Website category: university
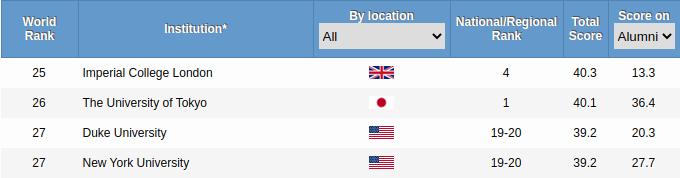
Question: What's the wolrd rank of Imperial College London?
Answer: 25

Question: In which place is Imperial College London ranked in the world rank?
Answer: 25

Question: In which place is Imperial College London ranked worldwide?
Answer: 25

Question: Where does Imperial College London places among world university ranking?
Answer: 25

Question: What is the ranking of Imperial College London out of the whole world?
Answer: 25

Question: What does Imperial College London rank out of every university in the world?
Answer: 25

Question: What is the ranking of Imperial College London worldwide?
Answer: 25

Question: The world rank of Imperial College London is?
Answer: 25

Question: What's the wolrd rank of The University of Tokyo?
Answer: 26

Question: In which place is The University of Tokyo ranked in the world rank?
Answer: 26

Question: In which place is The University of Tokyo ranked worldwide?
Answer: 26

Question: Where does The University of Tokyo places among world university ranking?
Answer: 26

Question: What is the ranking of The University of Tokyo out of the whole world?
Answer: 26

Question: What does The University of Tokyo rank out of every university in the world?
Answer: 26

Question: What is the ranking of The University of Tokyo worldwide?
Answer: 26

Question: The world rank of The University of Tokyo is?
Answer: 26

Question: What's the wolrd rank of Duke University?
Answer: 27

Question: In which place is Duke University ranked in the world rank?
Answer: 27

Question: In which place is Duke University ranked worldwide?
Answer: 27

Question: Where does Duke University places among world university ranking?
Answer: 27

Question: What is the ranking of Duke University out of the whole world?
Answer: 27

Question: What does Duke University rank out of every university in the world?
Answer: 27

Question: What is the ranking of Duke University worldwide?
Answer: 27

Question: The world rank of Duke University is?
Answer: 27

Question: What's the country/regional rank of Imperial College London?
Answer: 4

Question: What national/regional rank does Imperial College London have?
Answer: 4

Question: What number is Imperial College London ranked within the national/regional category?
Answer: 4

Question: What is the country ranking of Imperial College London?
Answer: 4

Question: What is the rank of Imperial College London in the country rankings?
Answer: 4

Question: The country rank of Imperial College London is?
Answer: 4

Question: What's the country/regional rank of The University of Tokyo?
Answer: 1

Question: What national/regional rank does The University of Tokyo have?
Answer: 1

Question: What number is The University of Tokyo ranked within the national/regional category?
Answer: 1

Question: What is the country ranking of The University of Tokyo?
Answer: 1

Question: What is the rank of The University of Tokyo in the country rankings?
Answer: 1

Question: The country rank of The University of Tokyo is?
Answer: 1

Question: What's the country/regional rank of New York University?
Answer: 19-20

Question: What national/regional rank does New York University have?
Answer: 19-20

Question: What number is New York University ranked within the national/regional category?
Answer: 19-20

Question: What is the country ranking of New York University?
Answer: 19-20

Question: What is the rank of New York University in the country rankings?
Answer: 19-20

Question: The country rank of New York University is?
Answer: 19-20

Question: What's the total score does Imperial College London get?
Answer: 40.3

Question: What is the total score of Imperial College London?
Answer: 40.3

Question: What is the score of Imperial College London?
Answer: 40.3

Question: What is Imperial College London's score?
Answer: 40.3

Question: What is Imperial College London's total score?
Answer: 40.3

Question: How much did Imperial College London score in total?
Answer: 40.3

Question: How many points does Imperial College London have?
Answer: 40.3

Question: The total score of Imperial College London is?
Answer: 40.3

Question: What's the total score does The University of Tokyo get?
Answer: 40.1

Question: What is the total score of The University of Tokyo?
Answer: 40.1

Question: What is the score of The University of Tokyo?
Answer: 40.1

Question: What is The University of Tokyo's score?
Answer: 40.1

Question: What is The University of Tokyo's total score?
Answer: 40.1

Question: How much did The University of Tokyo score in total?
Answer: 40.1

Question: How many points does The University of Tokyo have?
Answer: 40.1

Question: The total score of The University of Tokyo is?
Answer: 40.1

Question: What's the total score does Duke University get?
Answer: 39.2

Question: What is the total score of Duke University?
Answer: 39.2

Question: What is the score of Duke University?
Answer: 39.2

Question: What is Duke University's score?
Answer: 39.2

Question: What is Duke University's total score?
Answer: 39.2

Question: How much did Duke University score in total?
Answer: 39.2